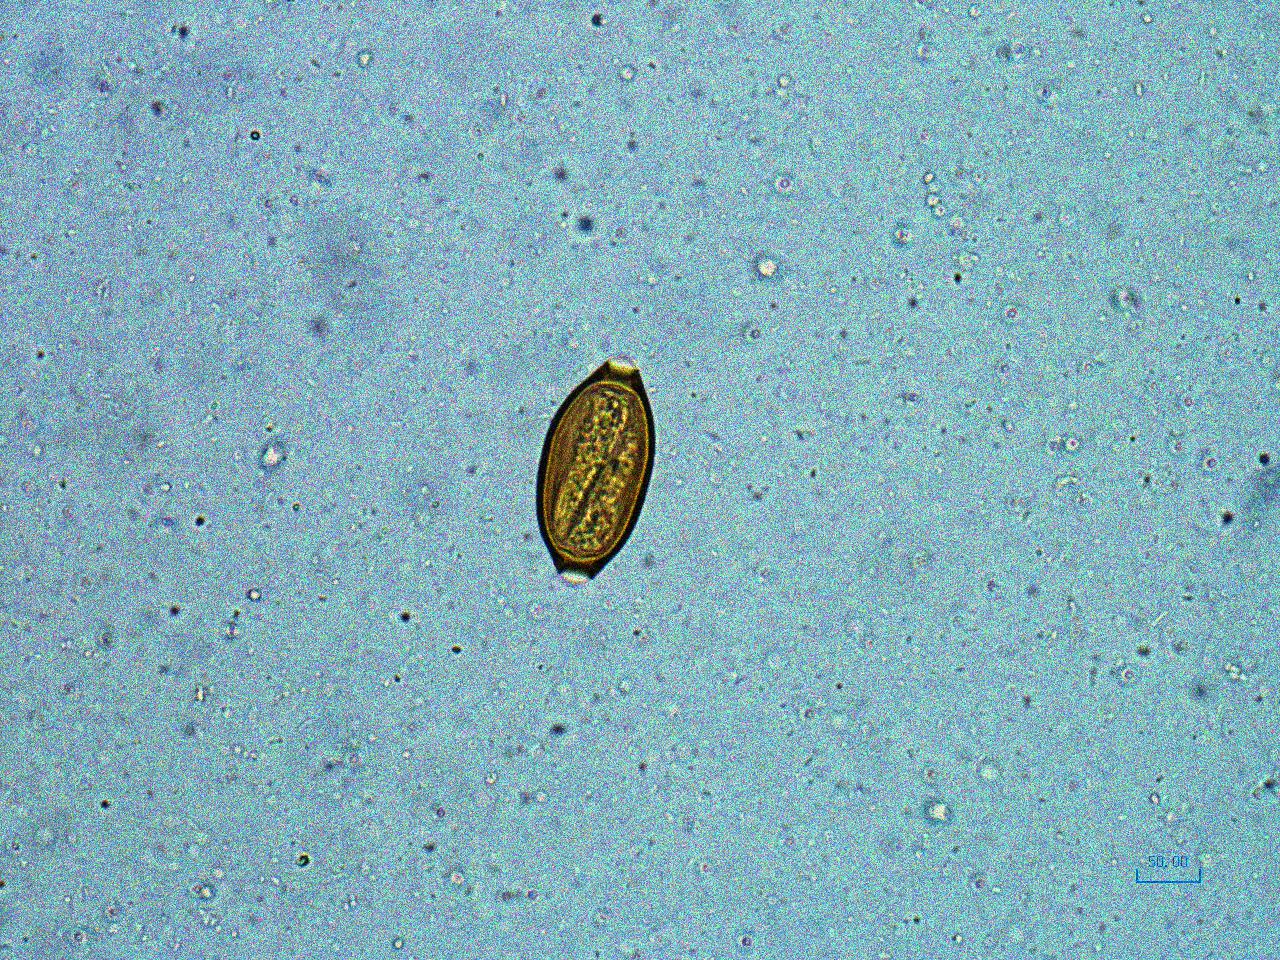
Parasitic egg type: Trichuris trichiura